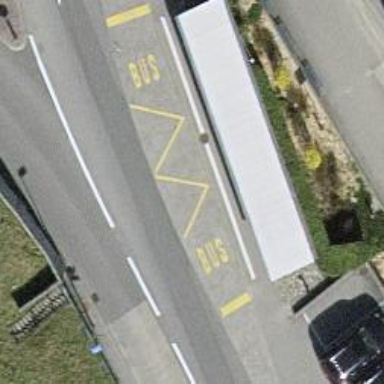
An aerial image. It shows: Shelter for public transport.